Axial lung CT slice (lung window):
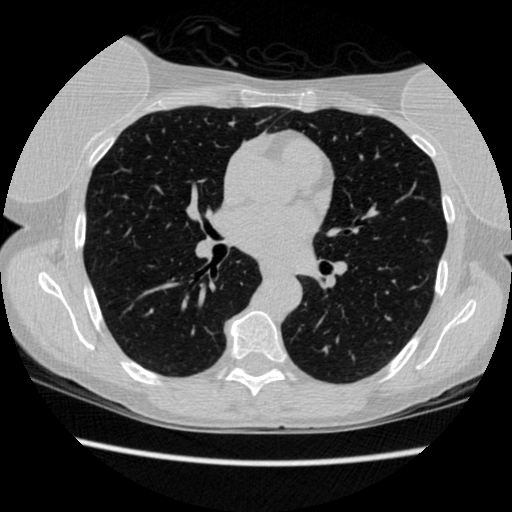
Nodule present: no